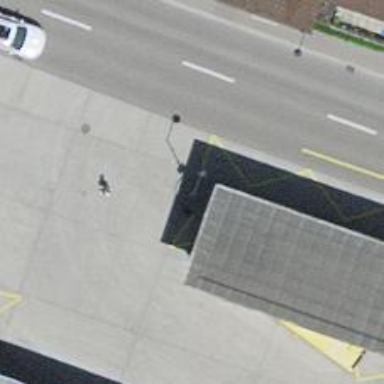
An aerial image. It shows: Platform for public transport with shelter.